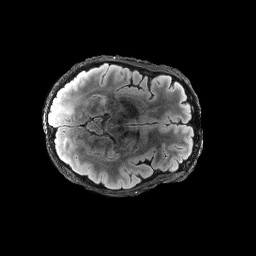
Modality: FLAIR
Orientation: axial
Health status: ill
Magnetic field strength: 3 T